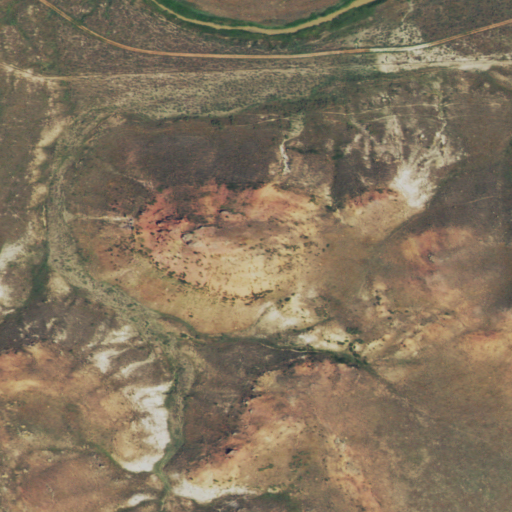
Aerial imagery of mountain in Wyoming named Saddle Horse Butte containing grassland and shrub